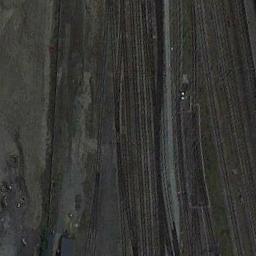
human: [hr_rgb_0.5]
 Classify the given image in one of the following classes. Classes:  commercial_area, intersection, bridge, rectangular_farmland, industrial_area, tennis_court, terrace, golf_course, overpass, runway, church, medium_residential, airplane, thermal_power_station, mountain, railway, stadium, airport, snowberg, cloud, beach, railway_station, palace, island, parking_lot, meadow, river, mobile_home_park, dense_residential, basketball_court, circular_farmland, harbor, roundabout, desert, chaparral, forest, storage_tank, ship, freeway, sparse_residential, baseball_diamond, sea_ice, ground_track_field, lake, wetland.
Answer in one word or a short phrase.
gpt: railway